Field crop: maize
Growth stage: 1
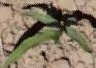
Species: maize